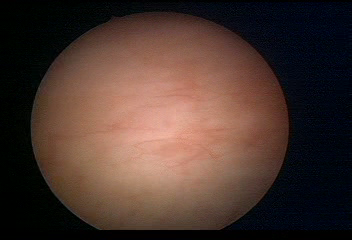
Modality: WLC
Class: Normal mucosa
Bladder cancer association: No